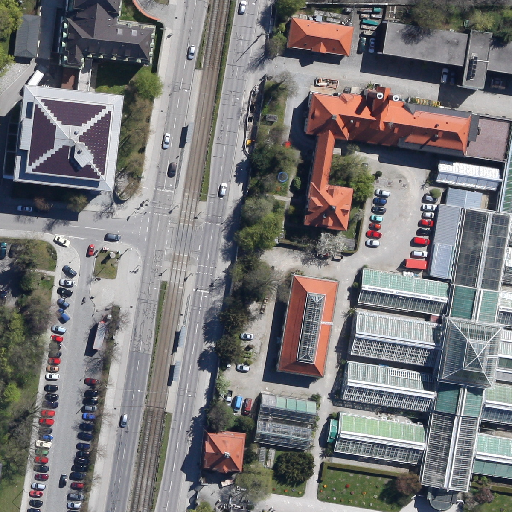
Referring expression: van